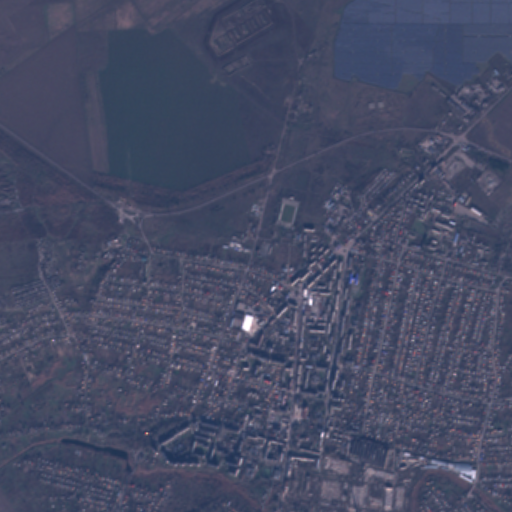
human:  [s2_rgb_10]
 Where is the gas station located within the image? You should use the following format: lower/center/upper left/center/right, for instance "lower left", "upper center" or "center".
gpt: The gas station is located in the lower left of the image.
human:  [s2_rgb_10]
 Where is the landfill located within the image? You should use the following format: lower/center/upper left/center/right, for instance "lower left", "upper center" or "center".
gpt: The landfill is located in the upper left of the image.
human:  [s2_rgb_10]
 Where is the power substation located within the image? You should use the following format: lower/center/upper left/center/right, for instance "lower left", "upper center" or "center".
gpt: The power substation is located in the lower center of the image.
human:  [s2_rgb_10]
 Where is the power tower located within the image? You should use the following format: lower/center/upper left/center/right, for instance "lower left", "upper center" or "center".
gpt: The power tower is located in the lower center of the image.
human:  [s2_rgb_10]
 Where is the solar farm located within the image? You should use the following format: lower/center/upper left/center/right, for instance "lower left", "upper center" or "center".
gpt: The solar farm is located in the upper right of the image.
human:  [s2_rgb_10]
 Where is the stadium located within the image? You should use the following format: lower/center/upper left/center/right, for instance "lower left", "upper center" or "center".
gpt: The stadium is located in the center of the image.
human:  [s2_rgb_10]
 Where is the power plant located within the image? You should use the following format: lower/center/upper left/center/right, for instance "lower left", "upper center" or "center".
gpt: There is no power plant in the image.